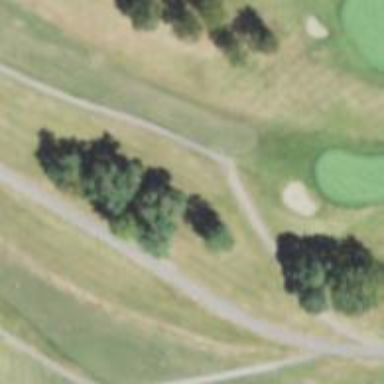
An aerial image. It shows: Pathway for golfing.